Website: macys
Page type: payment
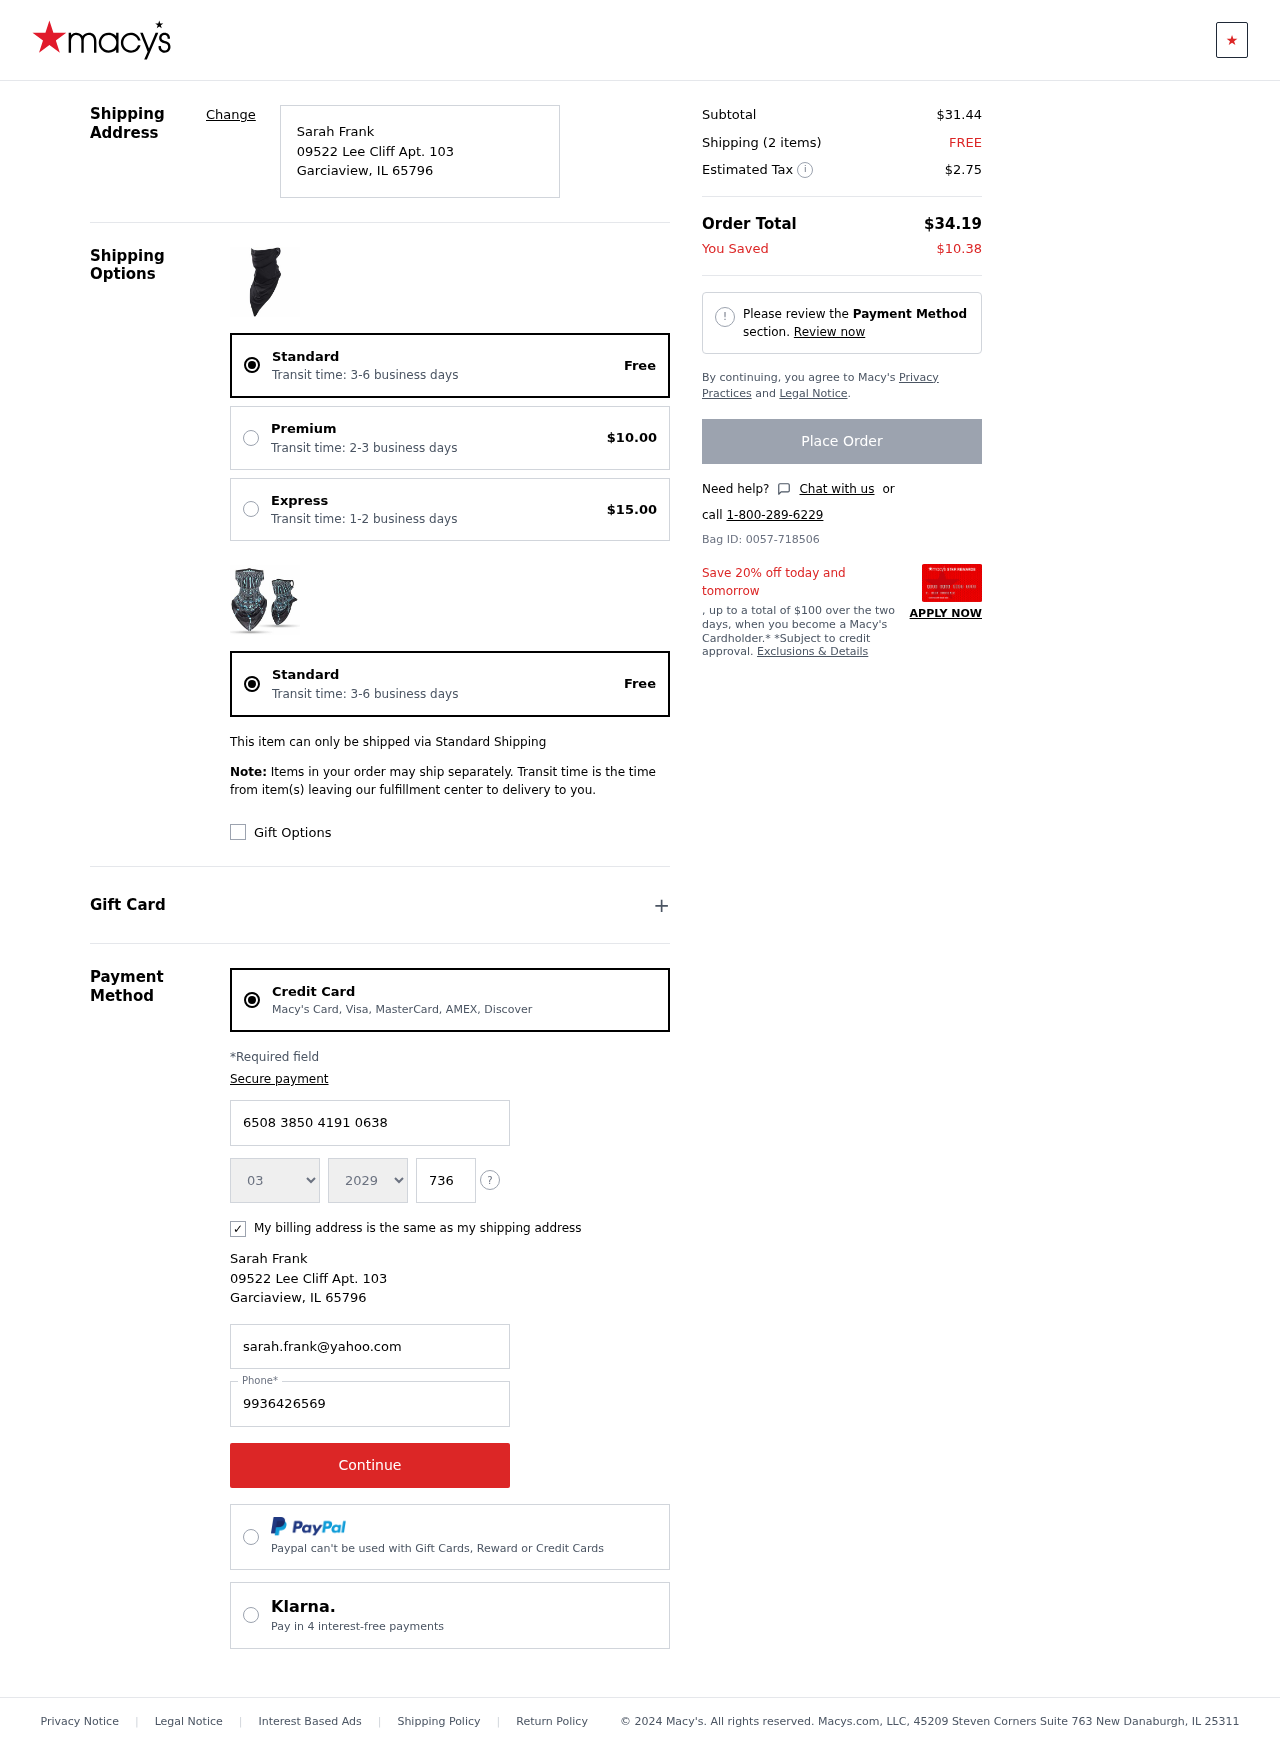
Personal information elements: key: PII_CARD_CVV
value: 736
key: PII_CARD_EXPIRY_MONTH
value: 03
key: PII_CARD_EXPIRY_YEAR
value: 29
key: PII_CARD_NUMBER
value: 6508 3850 4191 0638
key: PII_CITY
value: Garciaview
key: PII_EMAIL
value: sarah.frank@yahoo.com
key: PII_FULLNAME
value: Sarah Frank
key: PII_PHONE
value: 9936426569
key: PII_POSTCODE
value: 65796
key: PII_STATE_ABBR
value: IL
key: PII_STREET
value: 09522 Lee Cliff Apt. 103
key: PII_FULLNAME2
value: Sarah Frank
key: PII_CITY2
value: Garciaview
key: PII_STATE_ABBR2
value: IL
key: PII_POSTCODE_FULL
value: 65796
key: PII_POSTCODE_NUMERIC
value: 65796
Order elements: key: ORDER_DELIVERY_DATE
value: Transit time: 3-6 business days
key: ORDER_SHIPPING_STANDARD
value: Free
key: ORDER_SHIPPING_PREMIUM
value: $10.00
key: ORDER_SHIPPING_EXPRESS
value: $15.00
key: ORDER_DELIVERY_DATE2
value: Transit time: 3-6 business days
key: ORDER_SHIPPING_STANDARD2
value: Free
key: ORDER_SUBTOTAL
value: $31.44
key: ORDER_NUM_ITEMS
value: Shipping (2 items)
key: ORDER_SHIPPING_COST
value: FREE
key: ORDER_TAX
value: $2.75
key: ORDER_TOTAL
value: $34.19
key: ORDER_SAVINGS
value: $10.38
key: ORDER_ID
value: Bag ID: 0057-718506